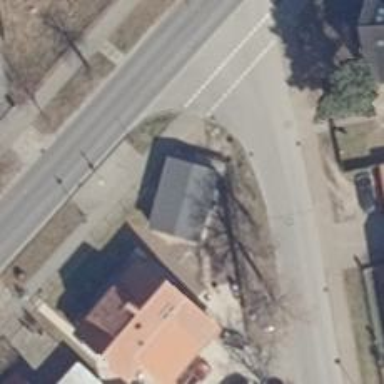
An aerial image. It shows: Driving school.